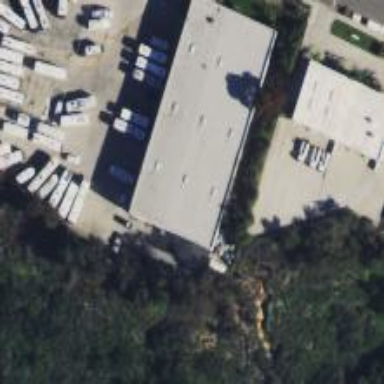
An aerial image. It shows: Industrial building.